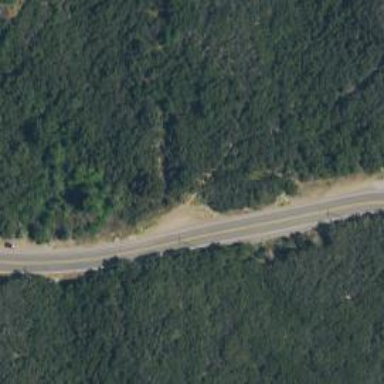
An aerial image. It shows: Rest area on the road.